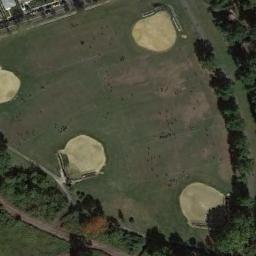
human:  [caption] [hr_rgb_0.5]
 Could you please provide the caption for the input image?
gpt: There are four baseball diamonds in the middle of grass covered with trees .

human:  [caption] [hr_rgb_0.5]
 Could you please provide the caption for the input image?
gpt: There is a white house on the edge of the baseball field .

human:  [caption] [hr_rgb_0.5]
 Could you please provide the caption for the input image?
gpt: Four baseball diamonds adjacent to each other surrounded by some trees .

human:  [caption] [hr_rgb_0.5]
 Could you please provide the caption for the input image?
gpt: There are four baseball diamonds in the grass surrounded by the forests .

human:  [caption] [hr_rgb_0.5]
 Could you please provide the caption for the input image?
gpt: Four baseball diamonds are surrounded by grass .